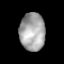
Tissue: lung
Cell type: Epithelial cells
Senescence score: 0.2425
Nuclear area (px): 934
Mean DAPI intensity: 166.348